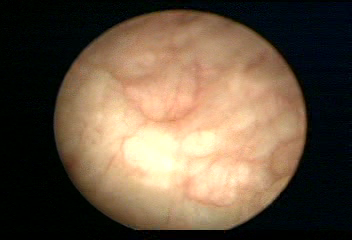
Modality: WLC
Class: Normal mucosa
Bladder cancer association: No